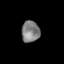
Tissue: skin
Cell type: Epithelial cells
Senescence score: 0.2627
Nuclear area (px): 385
Mean DAPI intensity: 126.301